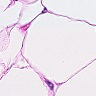
Metastatic tissue present: no